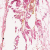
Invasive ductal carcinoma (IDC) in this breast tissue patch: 0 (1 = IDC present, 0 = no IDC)